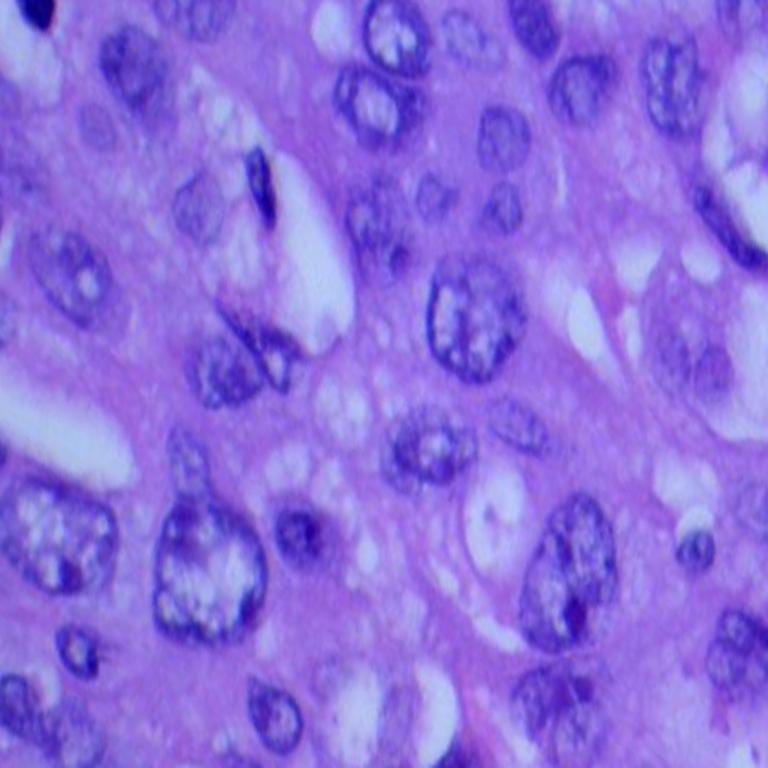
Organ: lung
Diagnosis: adenocarcinomas